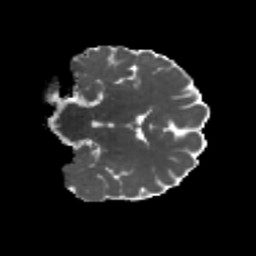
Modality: MD
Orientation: coronal
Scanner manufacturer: siemens
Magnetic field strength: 3 T
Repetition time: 4.16 s
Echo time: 0.0806 s